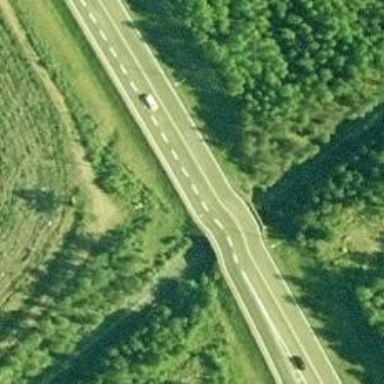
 classified as tertiary in terms of functionality."